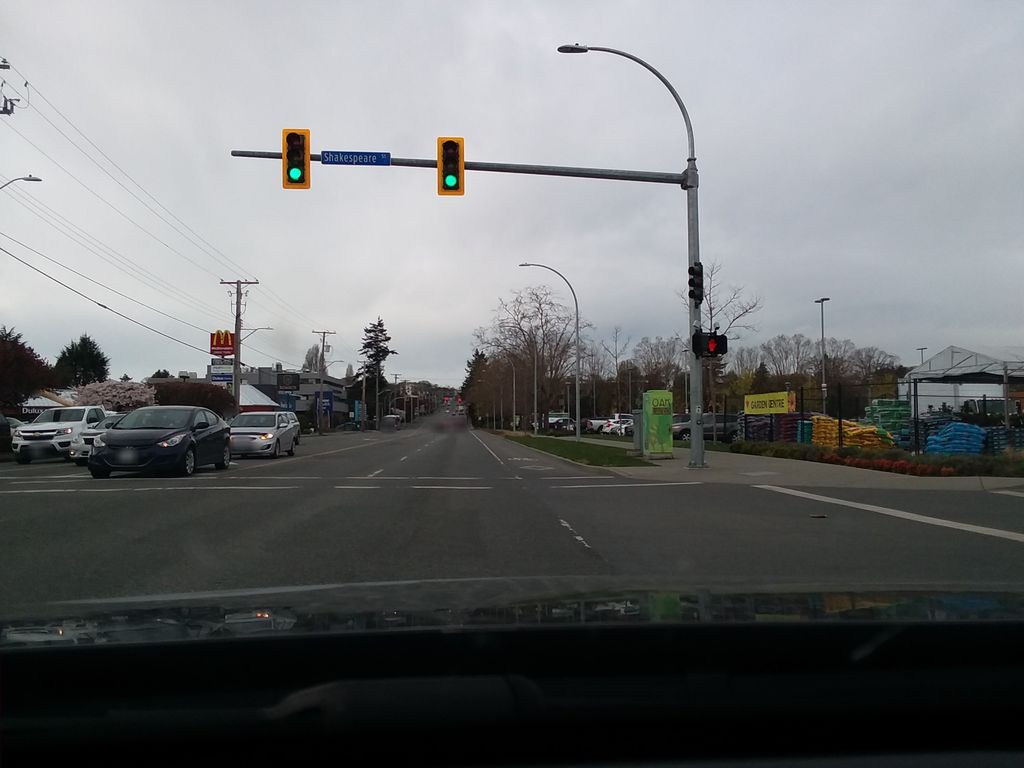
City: victoria